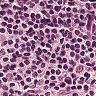
Metastatic tissue present: no